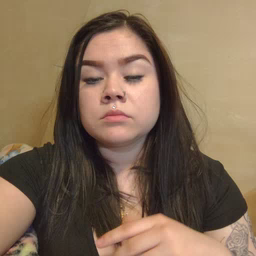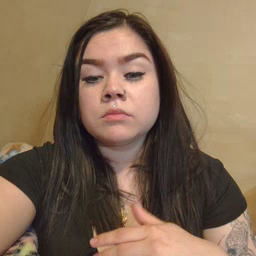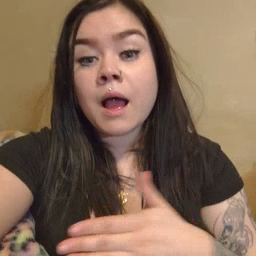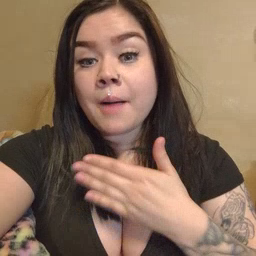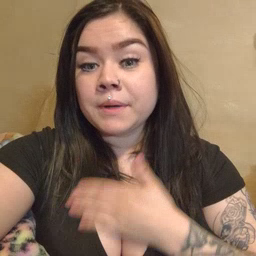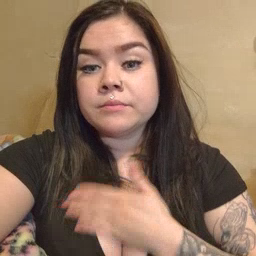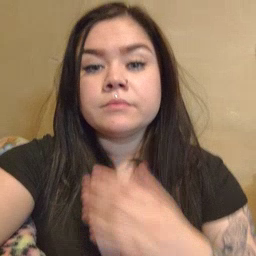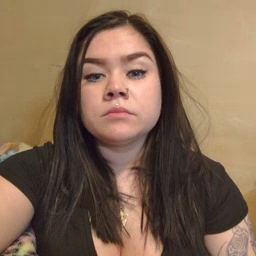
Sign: happy